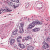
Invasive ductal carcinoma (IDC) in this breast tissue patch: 0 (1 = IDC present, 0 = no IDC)